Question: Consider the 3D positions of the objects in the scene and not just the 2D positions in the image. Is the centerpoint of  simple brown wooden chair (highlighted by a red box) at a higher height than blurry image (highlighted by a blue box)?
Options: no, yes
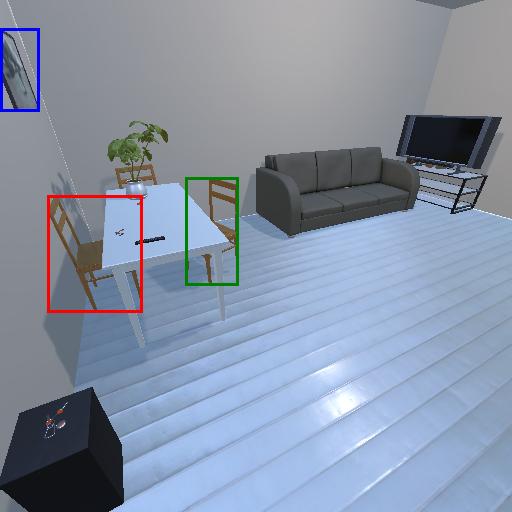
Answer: no